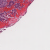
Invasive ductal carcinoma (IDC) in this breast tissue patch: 1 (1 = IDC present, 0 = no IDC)